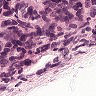
Metastatic tissue present: yes